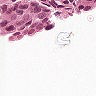
Metastatic tissue present: yes